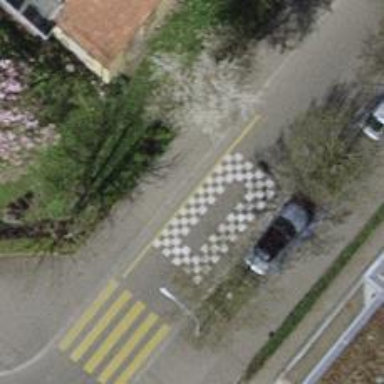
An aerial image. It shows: Table-style traffic calming feature.